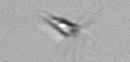
Label: Calciopappus